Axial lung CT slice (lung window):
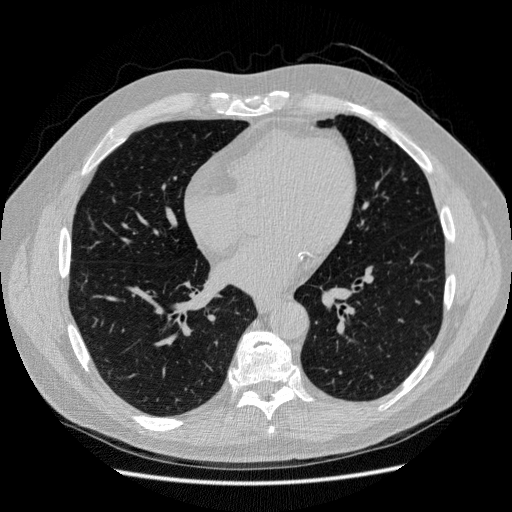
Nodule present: no